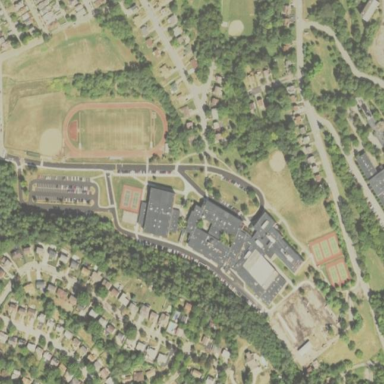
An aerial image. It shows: School.